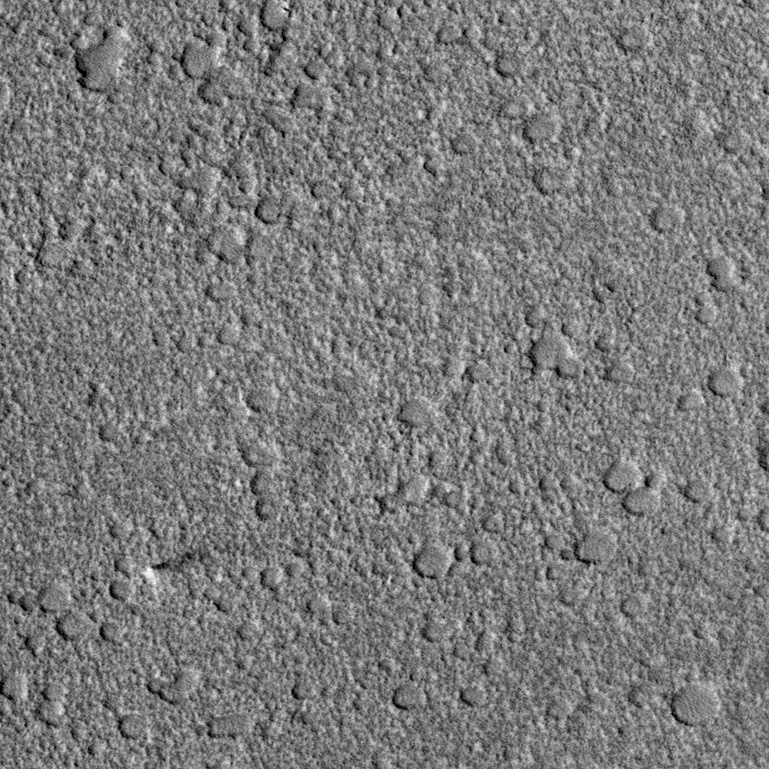
Label: dustdevil